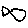
Label: fish